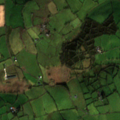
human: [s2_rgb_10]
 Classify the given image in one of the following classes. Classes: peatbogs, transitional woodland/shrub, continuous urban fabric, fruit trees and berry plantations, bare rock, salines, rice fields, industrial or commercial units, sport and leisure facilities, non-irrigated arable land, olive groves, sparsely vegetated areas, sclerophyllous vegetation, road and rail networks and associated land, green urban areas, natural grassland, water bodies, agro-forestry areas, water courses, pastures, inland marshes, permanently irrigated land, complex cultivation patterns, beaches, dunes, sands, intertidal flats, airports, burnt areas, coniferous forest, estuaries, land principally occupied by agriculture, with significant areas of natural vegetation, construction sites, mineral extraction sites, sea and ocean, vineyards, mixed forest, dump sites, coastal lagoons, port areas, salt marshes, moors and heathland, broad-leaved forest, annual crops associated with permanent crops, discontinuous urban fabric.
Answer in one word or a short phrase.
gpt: pastures